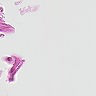
Metastatic tissue present: no